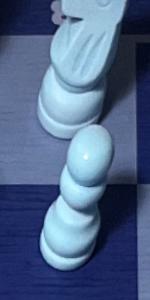
Label: Pawn_White